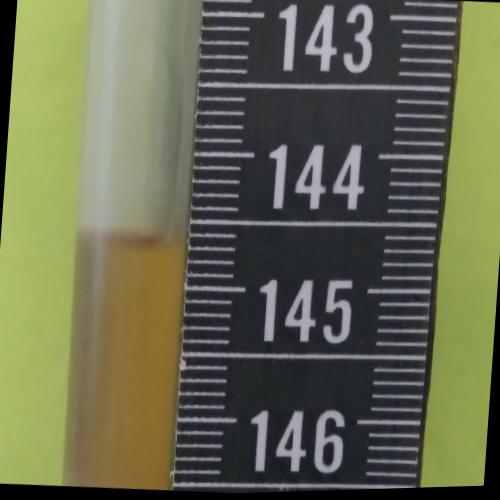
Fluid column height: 144.7 cm